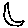
Label: moon